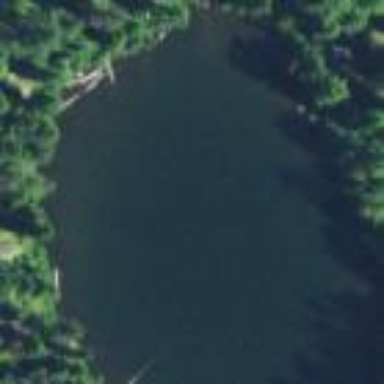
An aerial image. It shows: Serene lake.